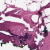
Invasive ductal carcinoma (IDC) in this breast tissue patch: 0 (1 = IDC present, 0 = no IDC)